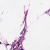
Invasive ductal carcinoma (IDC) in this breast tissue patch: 0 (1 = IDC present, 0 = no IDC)